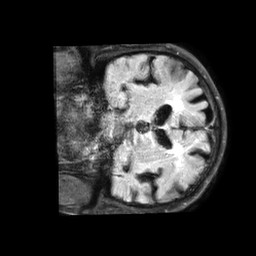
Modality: FLAIR
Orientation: coronal
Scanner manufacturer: philips
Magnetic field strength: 1.5 T
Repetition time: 6 s
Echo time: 0.104 s